Platform: macOS
Application: Chrome
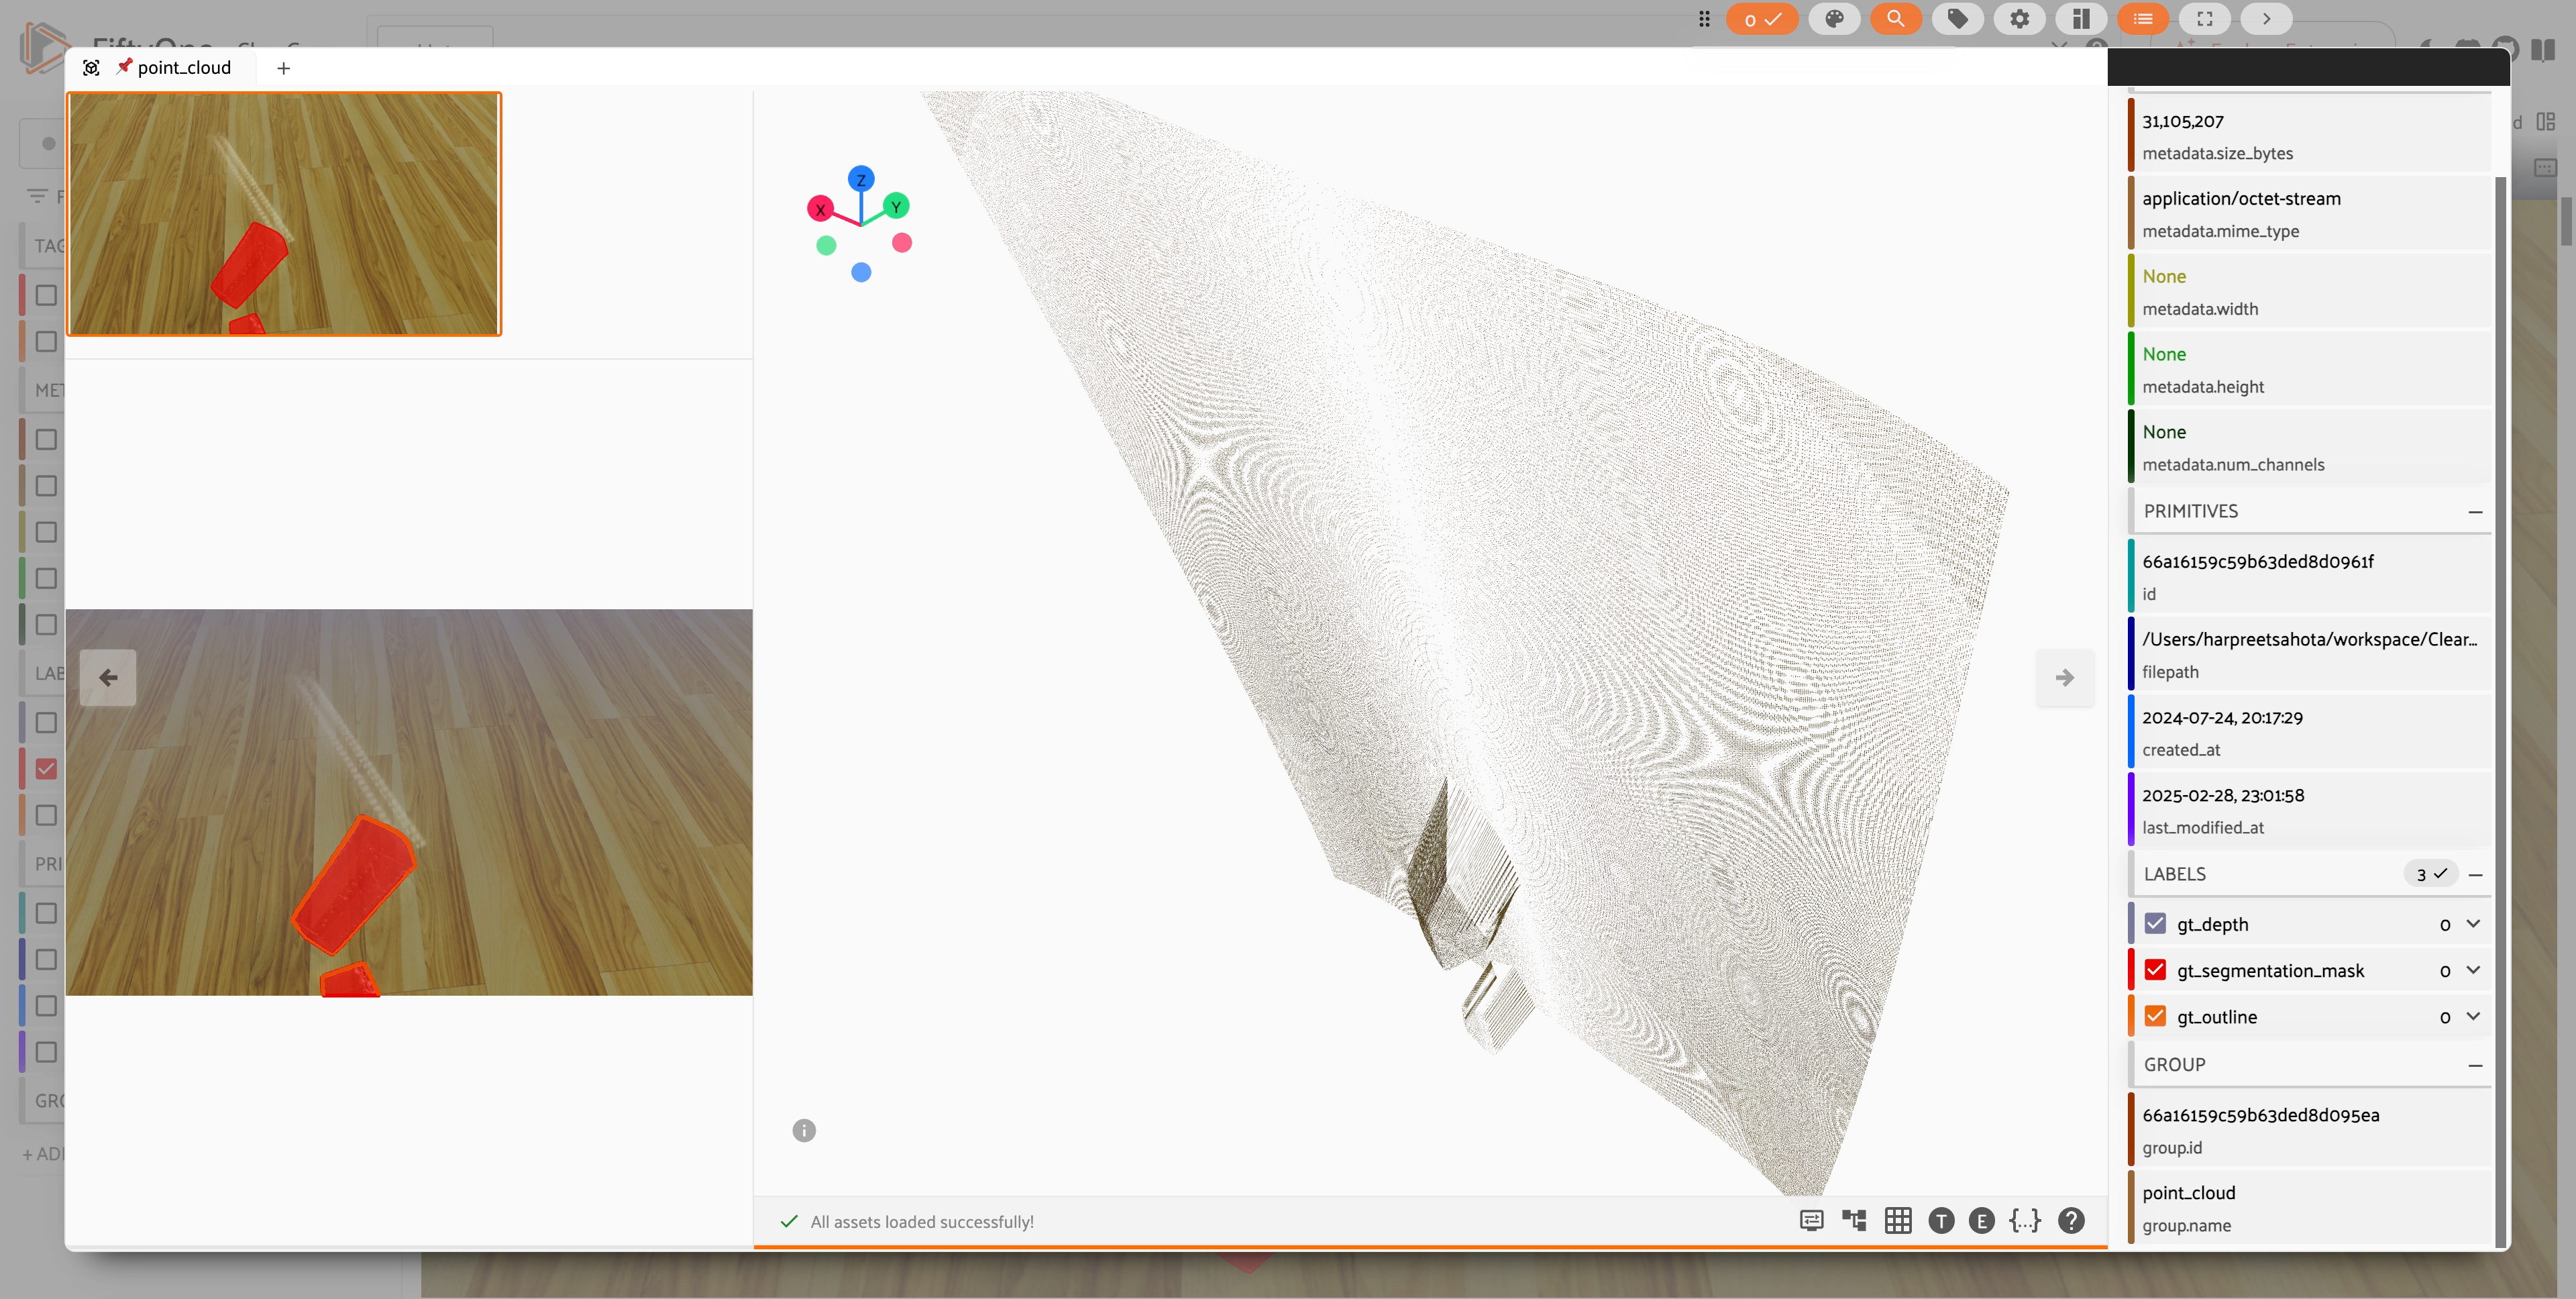
task_description: Load the previous sample in the dataset
action_type: click
element_info: Icon

action_type: click

task_description: Hide the sidebar from the samples panel
action_type: click
element_info: Icon

task_description: Enter full screen mode
action_type: click
element_info: Icon

task_description: Open toggle media menu
action_type: click
element_info: Icon

task_description: Managed the selected samples
action_type: click
element_info: Icon

task_description: Collapse and minimize the primitives group from the sidebar of this modal
action_type: click
element_info: Icon

task_description: Clear all the labels shown on this sample
action_type: click
element_info: Icon

task_description: Show filter options for the gt_depth field for this sample
action_type: click
element_info: Icon

task_description: Show filter options for the gt_segmentation_mask field for this sample
action_type: click
element_info: Icon

task_description: Show filter options for the gt_outline field for this sample
action_type: click
element_info: Icon

task_description: Clear the gt_depth label from being displayed on samples in the sample panel
action_type: click
element_info: Checkbox

task_description: Clear the gt_segmentation_mask label from being displayed on this sample
action_type: click
element_info: Checkbox

task_description: Clear the gt_outline label from being displayed on this sample
action_type: click
element_info: Checkbox

task_description: When was this sample created?
action_type: hover
element_info: Text

task_description: When was this sample last modified?
action_type: hover
element_info: Text

task_description: What is the size in bytes of this sample?
action_type: hover
element_info: Text

task_description: What is the id of this sample
action_type: hover
element_info: Text

action_type: click

task_description: What's the mime type of this sample?
action_type: hover
element_info: Text

task_description: What is the value of metadata.width for this sample?
action_type: hover
element_info: Text

task_description: What is the value of metadata.height for this sample?
action_type: hover
element_info: Text

task_description: What is the value for metadata.num_channels for this sample?
action_type: hover
element_info: Text
task_description: Open rendering preferences menu for this sample
action_type: click
element_info: Icon

task_description: Toggle JSON view
action_type: click
element_info: Icon

task_description: Open samples panel menu
action_type: click
element_info: Icon

task_description: Reset camera to top-down view
action_type: click
element_info: Icon

task_description: Reset camera to ego view
action_type: click
element_info: Icon

task_description: Toggle fo3d JSON view
action_type: click
element_info: Icon

task_description: Open help menu
action_type: click
element_info: Icon

task_description: Identify the current active group slice
action_type: hover
element_info: Text

task_description: Locate the sidebar in the modal
action_type: hover
element_info: Menu Item